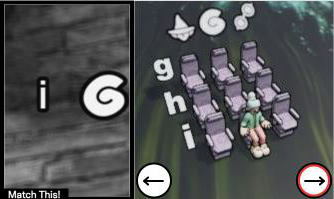
Task: seats
Answer: yes